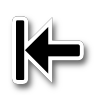
Cursor type: resize_w
OS/theme: linux-adwaita
Variant: default